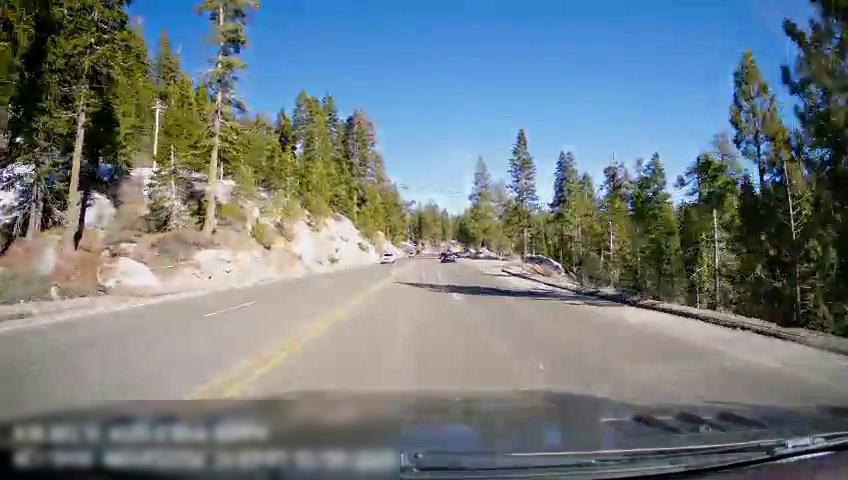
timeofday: Day
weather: Sunny
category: Drivable Space
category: Vehicles | Car
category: Vehicles | Car
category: Lanes | Opposite Lane
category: Lanes | Opposite Lane
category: Lanes | Opposite Lane
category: Lanes | Current Lane
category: Lanes | Current Lane